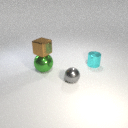
small gray metal sphere to the left of small cyan metal cylinder